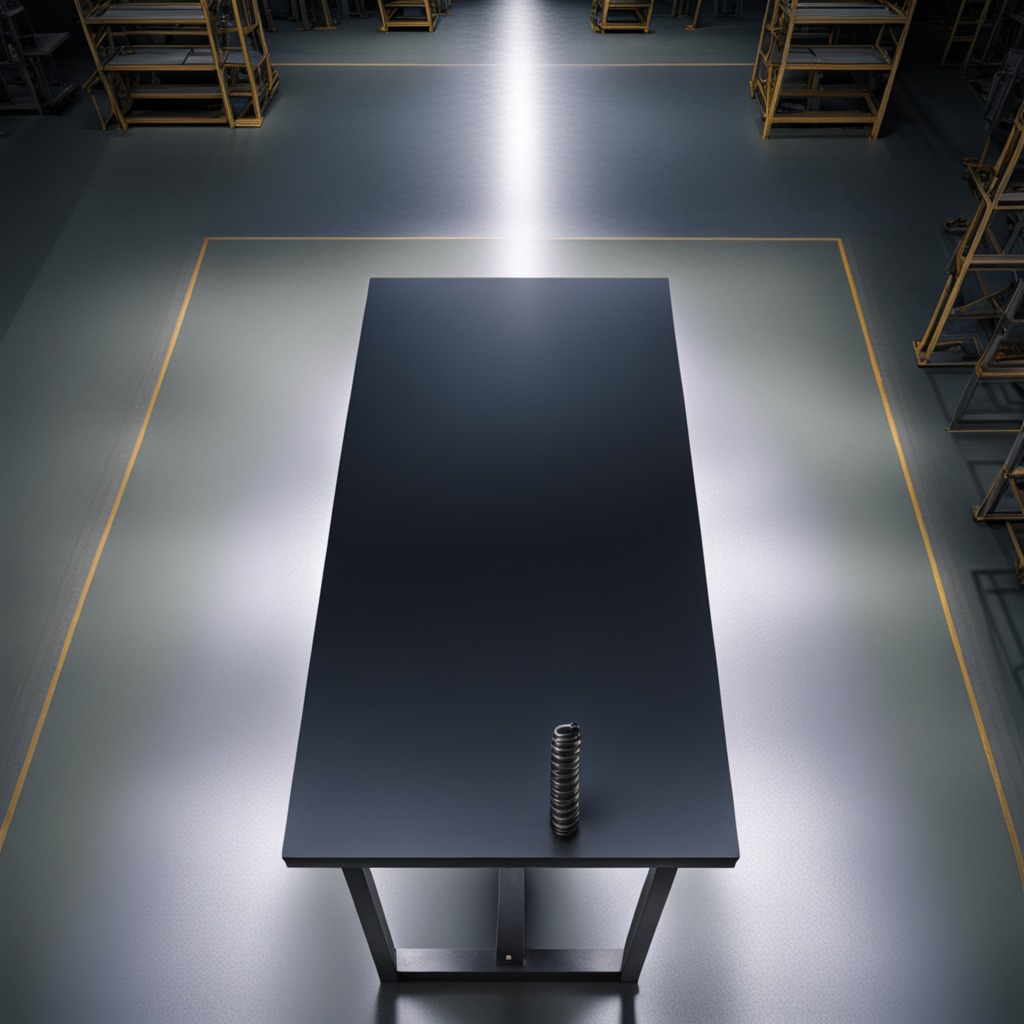
A coiled metal spring is lying on the clean empty table in the basement in the evening soft directional lighting on the tabletop realistic grain studio-quality clarity centered framing